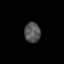
Tissue: lung
Cell type: Epithelial cells
Senescence score: 0.1382
Nuclear area (px): 315
Mean DAPI intensity: 84.467